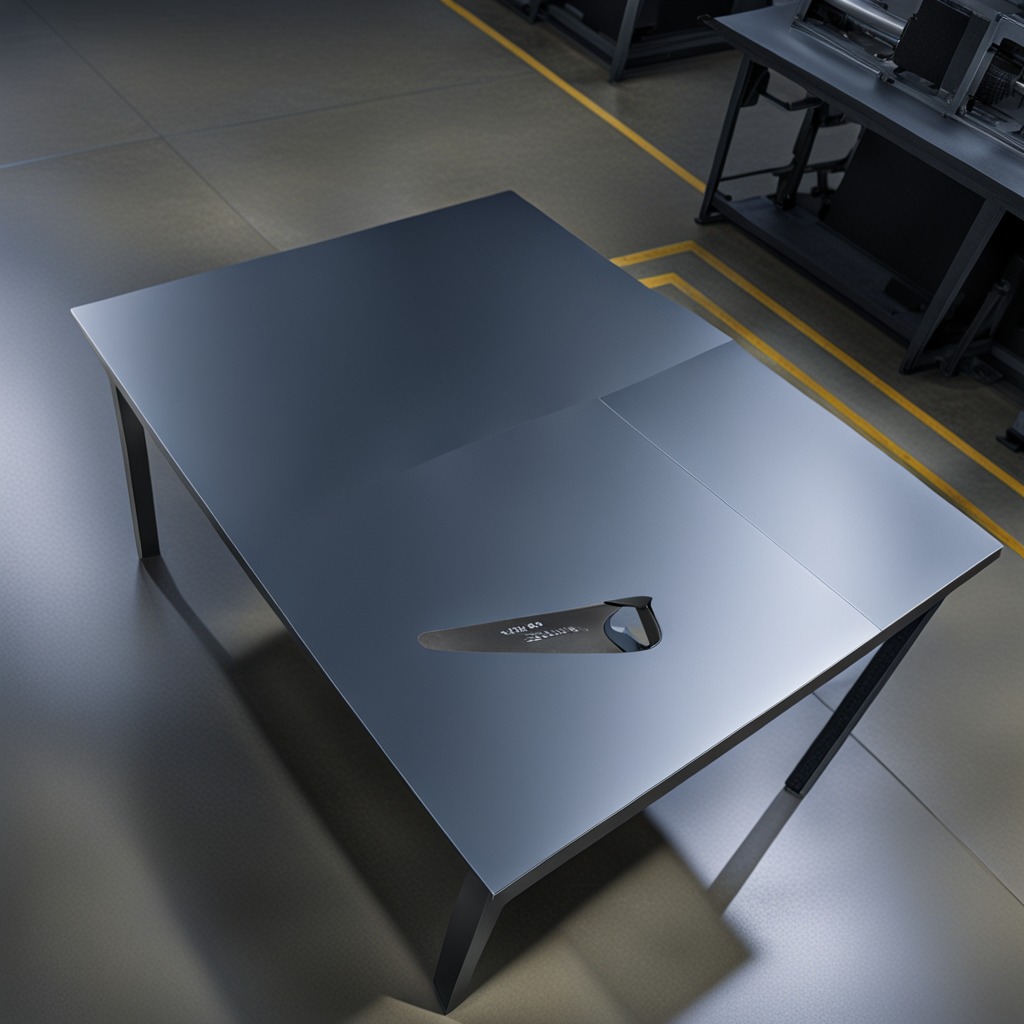
A metal saw lies on the tabletop in the basement in the evening.